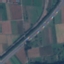
Land use / land cover class: Highway